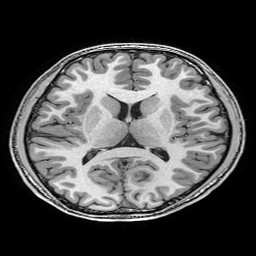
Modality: T1w
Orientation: coronal
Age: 22
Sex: male
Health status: healthy